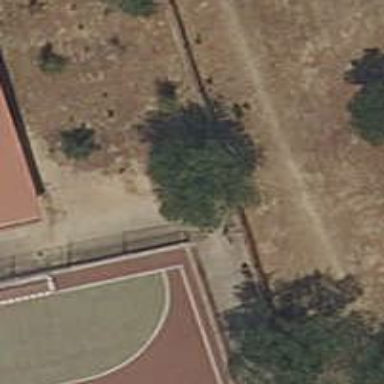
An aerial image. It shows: Footway with concrete surface.